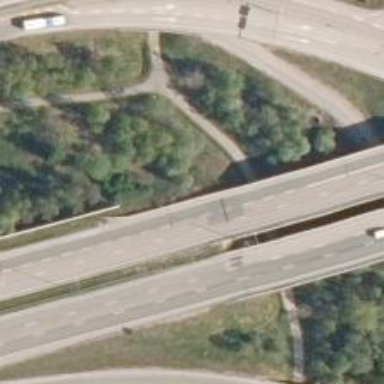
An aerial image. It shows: Nordic footway with asphalt surface.